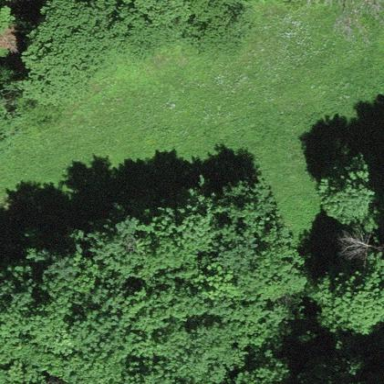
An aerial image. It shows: Area covered with grass.